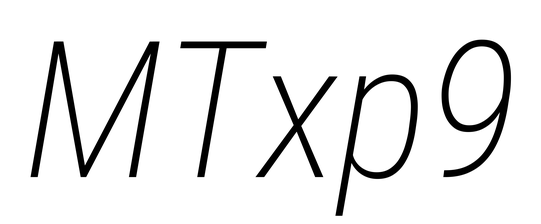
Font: Roboto-Italic_Condensed_ExtraLight_Italic